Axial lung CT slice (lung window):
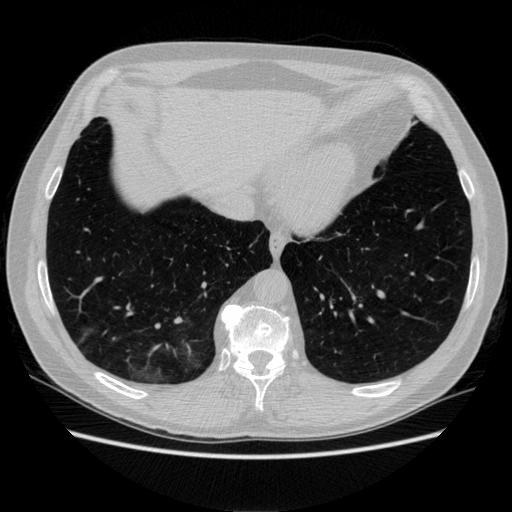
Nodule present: no